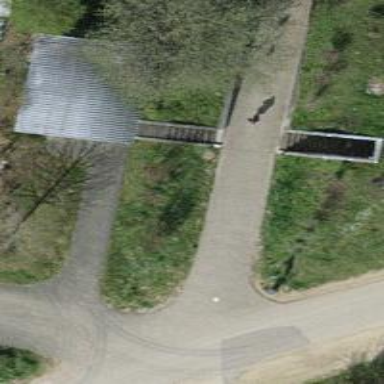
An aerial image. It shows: Concrete footway.